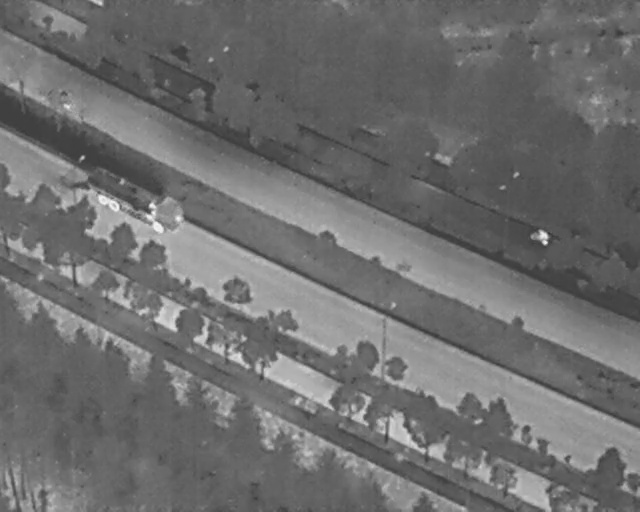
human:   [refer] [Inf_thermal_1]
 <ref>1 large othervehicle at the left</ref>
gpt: <box>[[18, 28, 23, 49, 23]]</box>